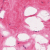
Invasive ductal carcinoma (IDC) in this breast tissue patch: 0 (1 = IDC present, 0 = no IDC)